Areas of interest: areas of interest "Scenic Spot"
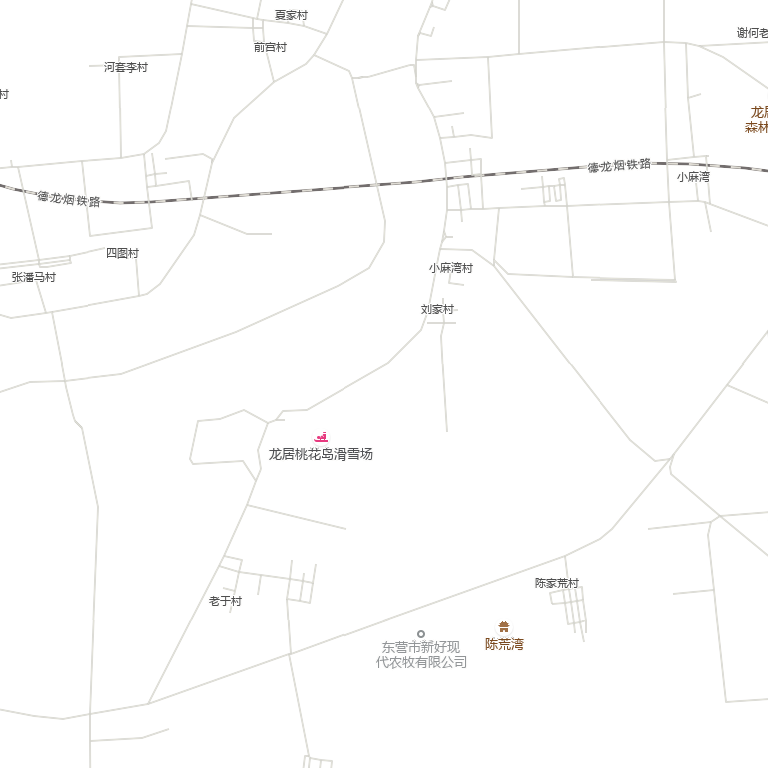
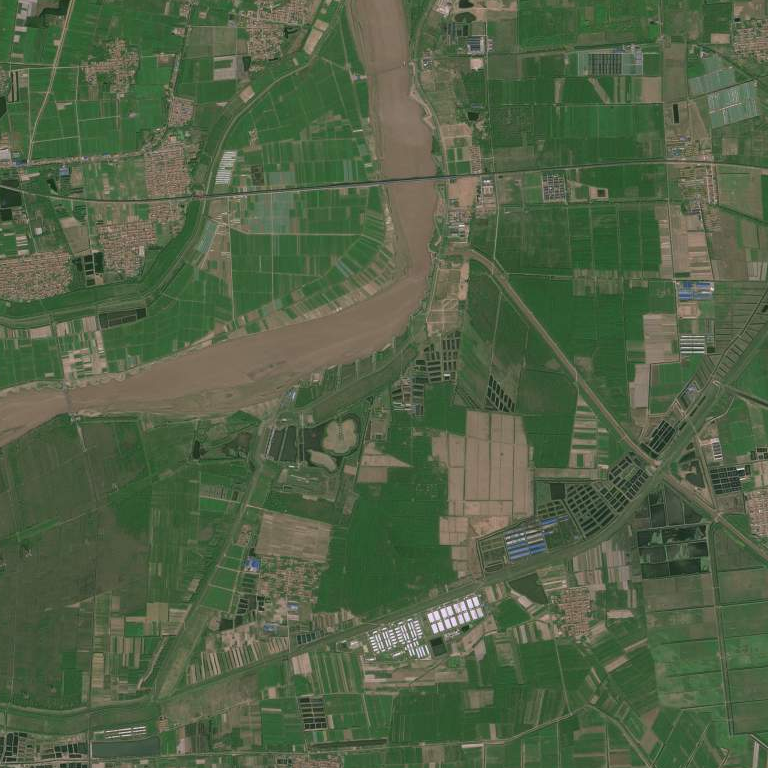